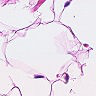
Metastatic tissue present: no